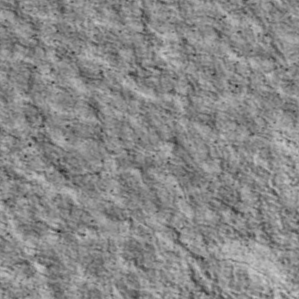
Label: non_frost